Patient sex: F
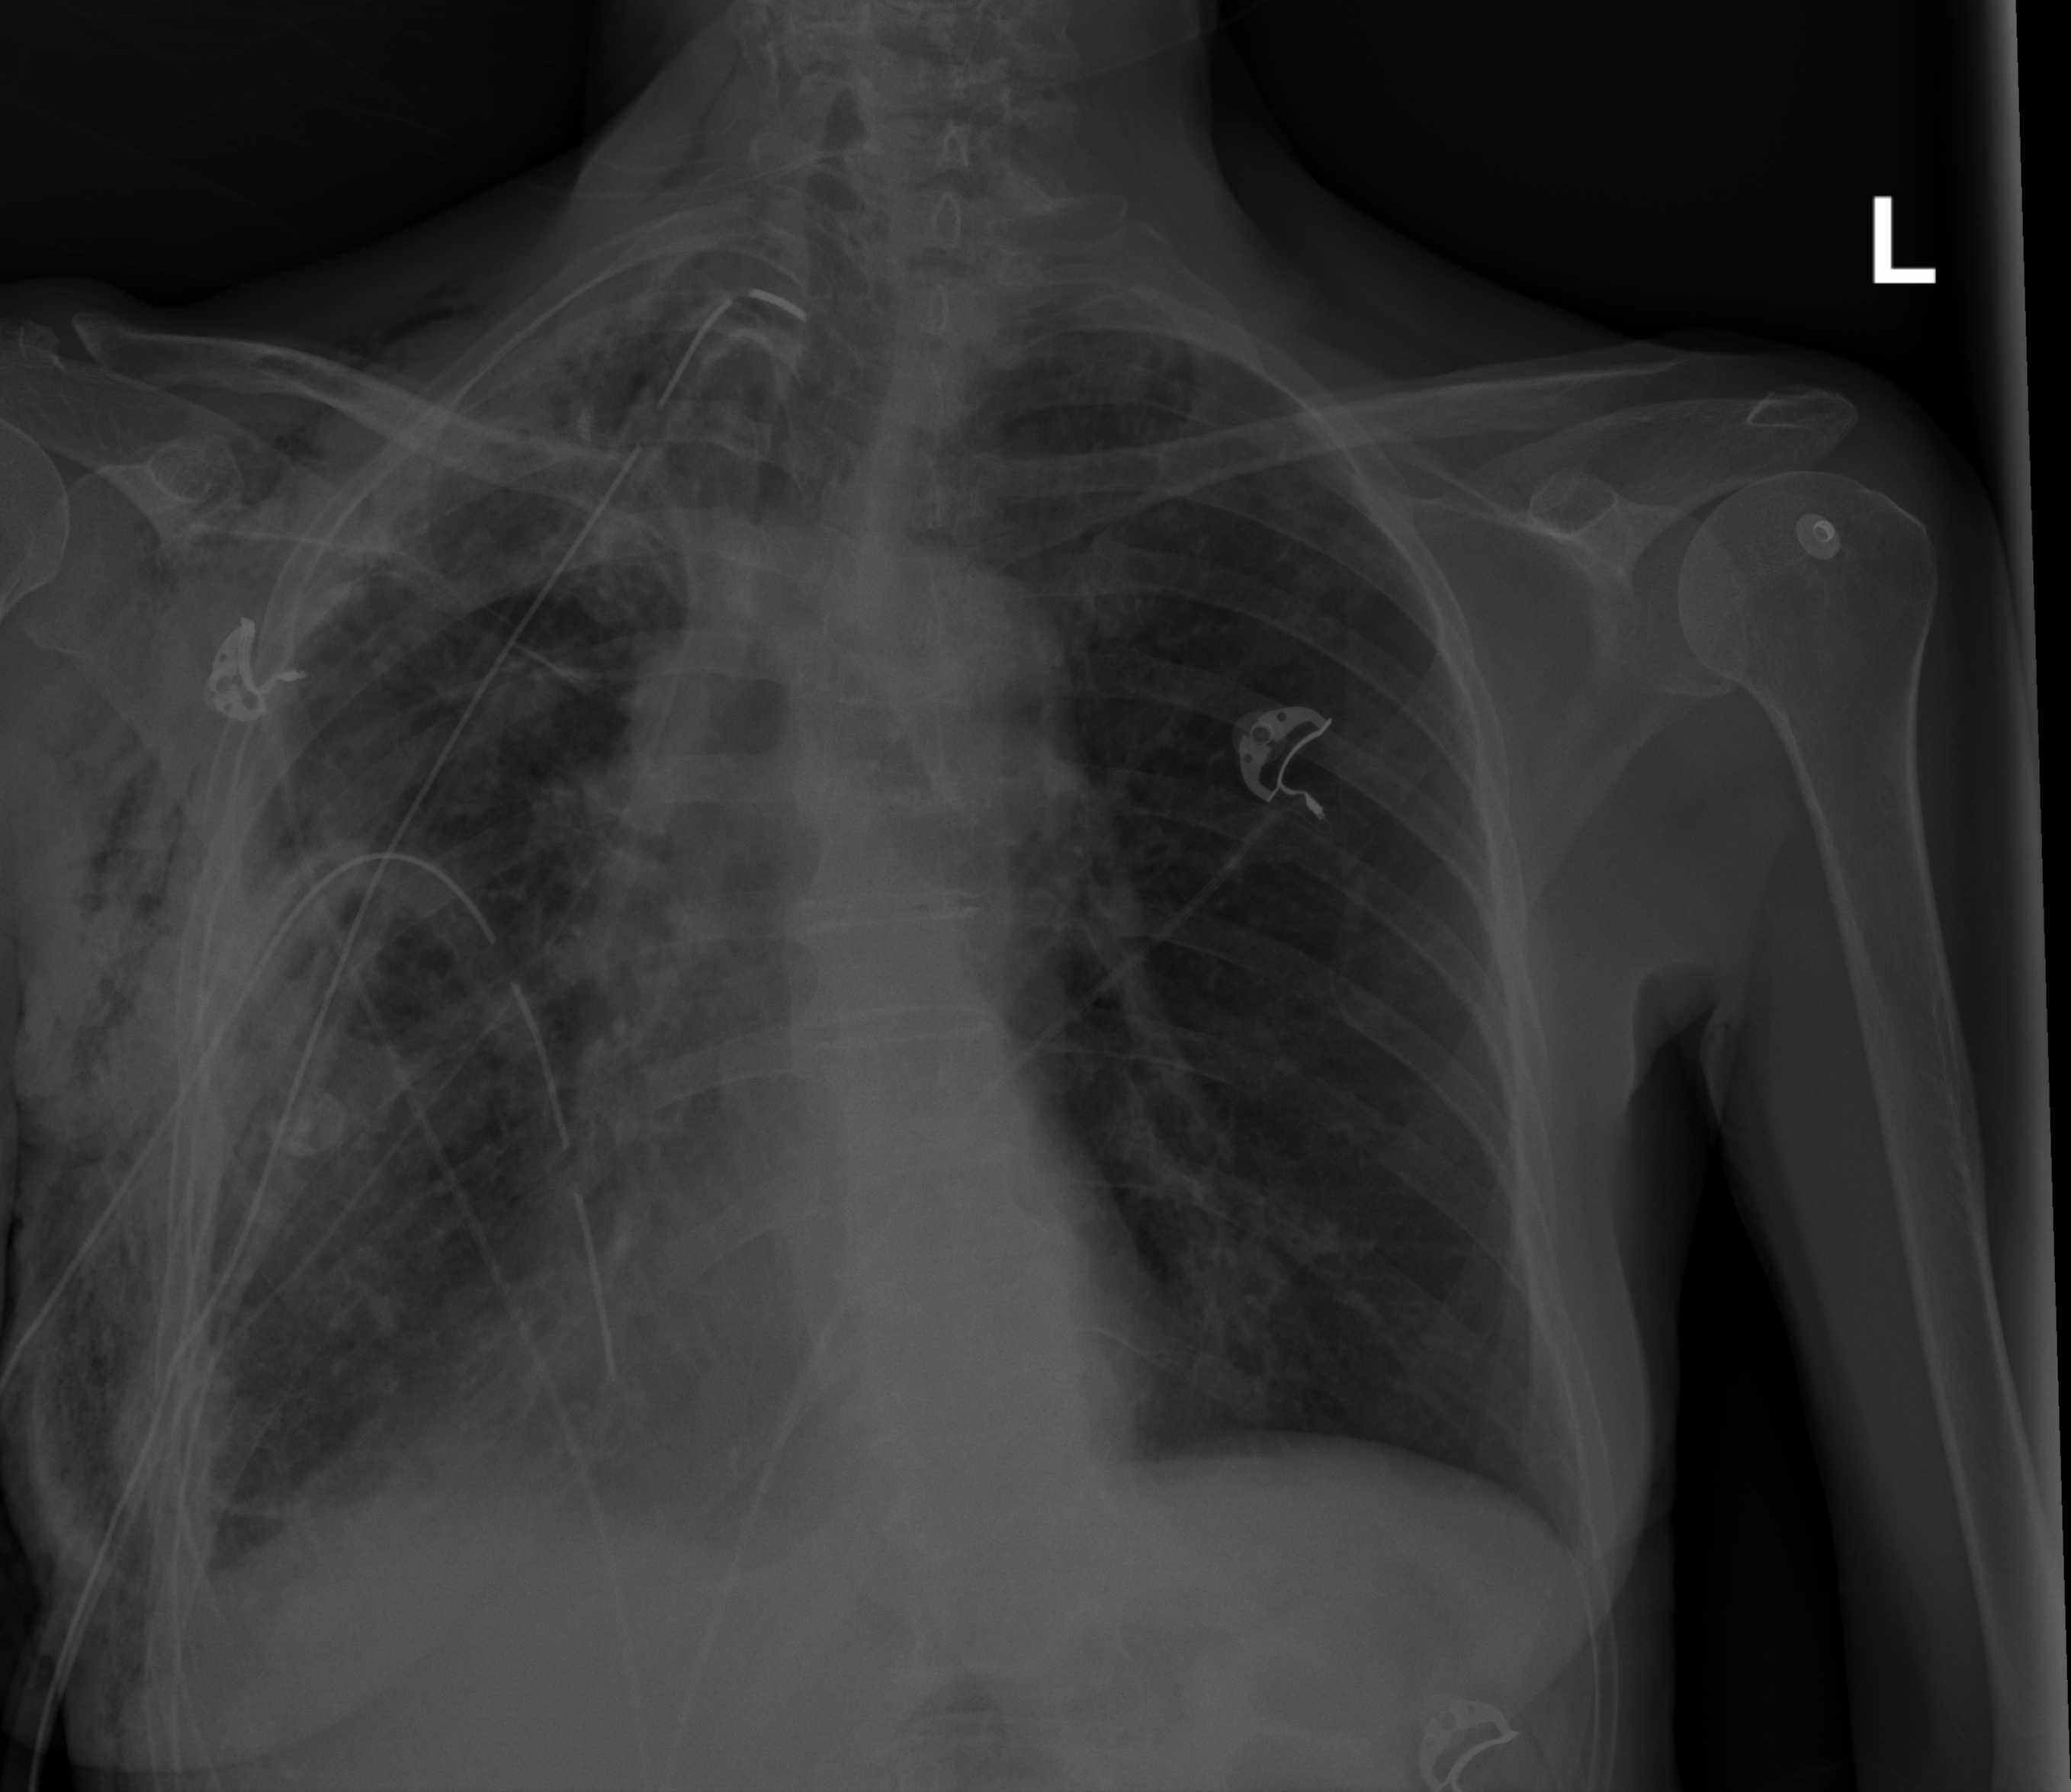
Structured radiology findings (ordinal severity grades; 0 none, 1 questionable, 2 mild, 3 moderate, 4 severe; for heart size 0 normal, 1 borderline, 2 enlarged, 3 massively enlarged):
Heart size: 0
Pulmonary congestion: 0
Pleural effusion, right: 1
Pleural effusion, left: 0
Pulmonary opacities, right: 3
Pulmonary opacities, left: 0
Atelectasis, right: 2
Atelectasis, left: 0